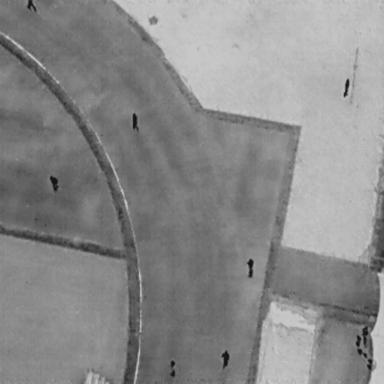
There are nine objects shown in the infrared image, including eight People, and a DontCare.